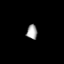
Tissue: lung
Cell type: Others
Senescence score: 0.2434
Nuclear area (px): 152
Mean DAPI intensity: 162.395